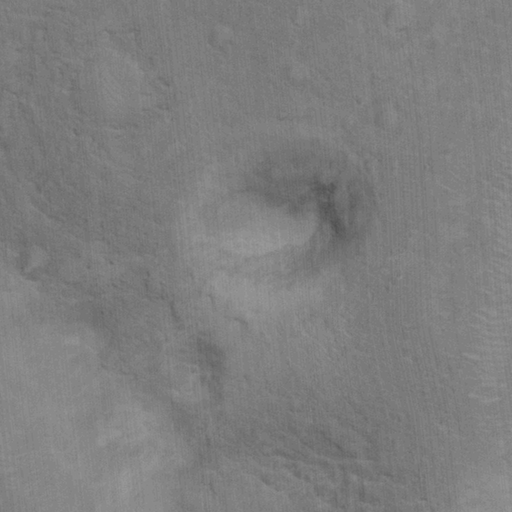
Classes present: Background, Cone